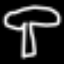
Label: mushroom